Interaction volume radius: 10 \u00c5
Interaction volume height: 10 \u00c5
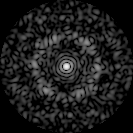
Disorder parameter: 0.8128